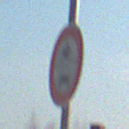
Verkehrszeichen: VerbotKraftfahrzeuge
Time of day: MorningAfternoon
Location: Outdoor (Suburban)
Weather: PartlyCloudy
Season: NotSpecified
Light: Natural